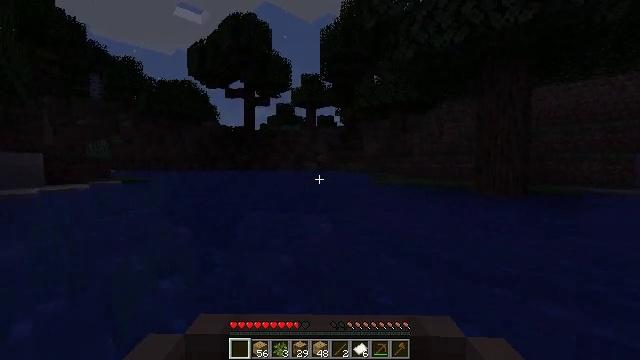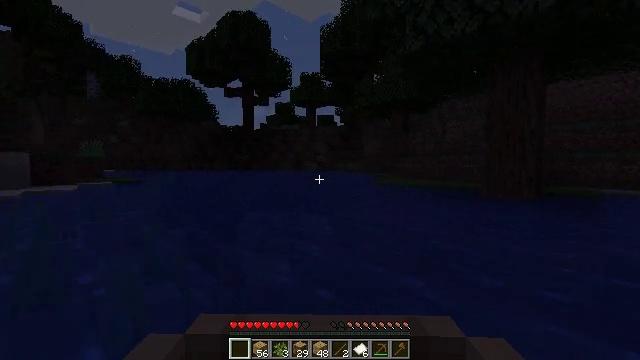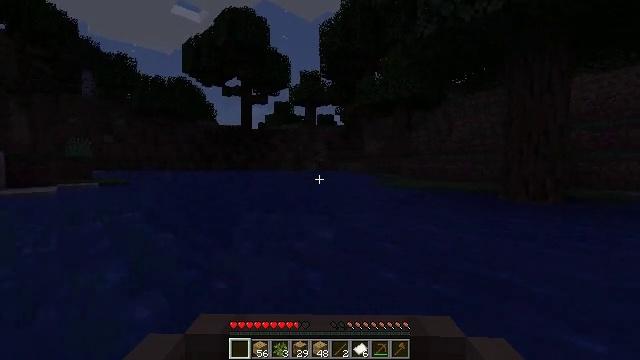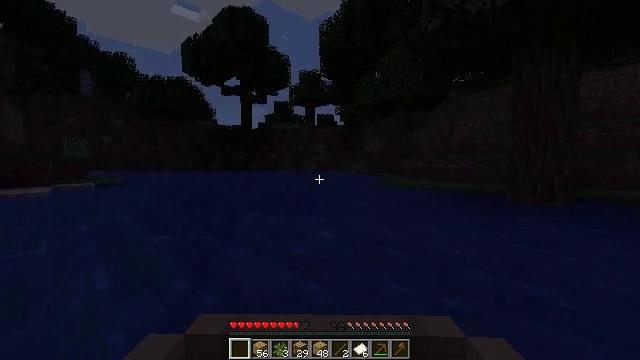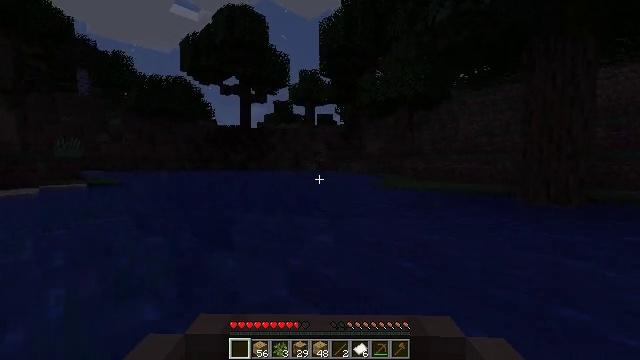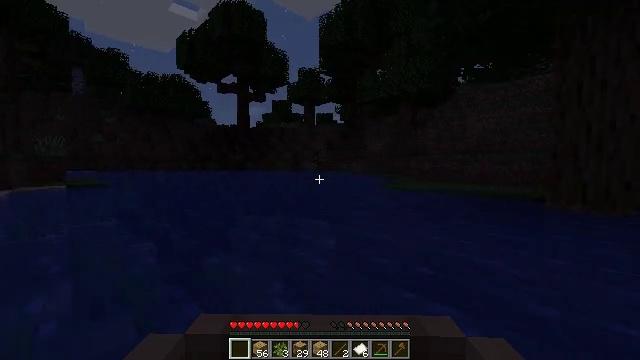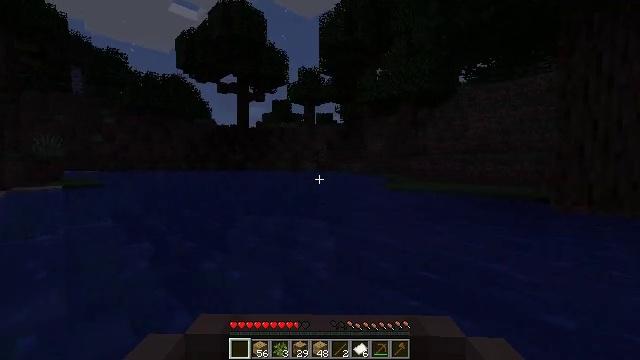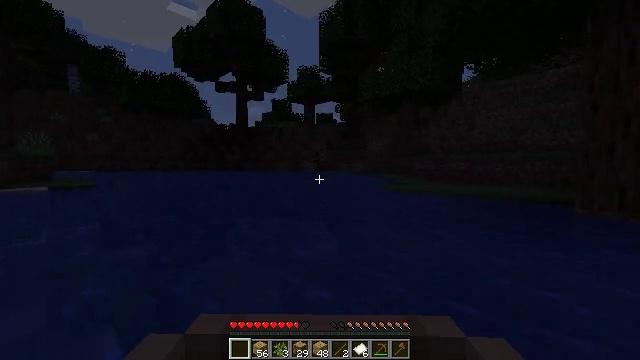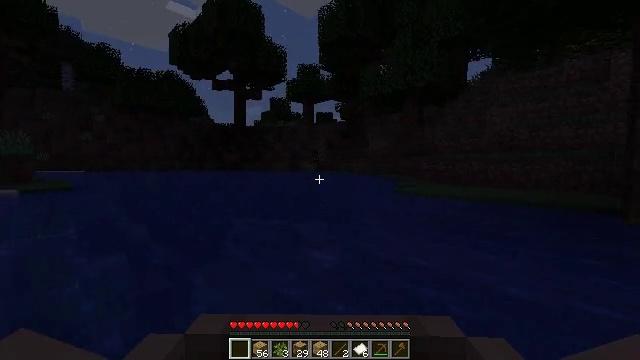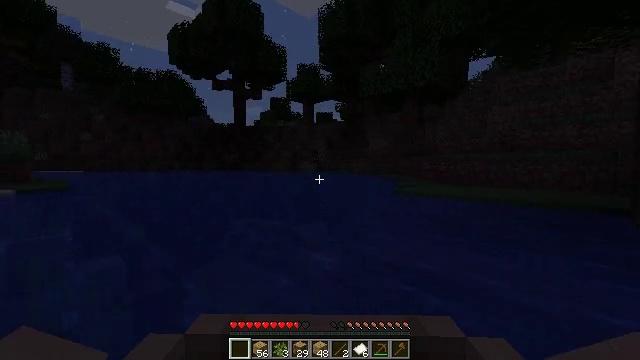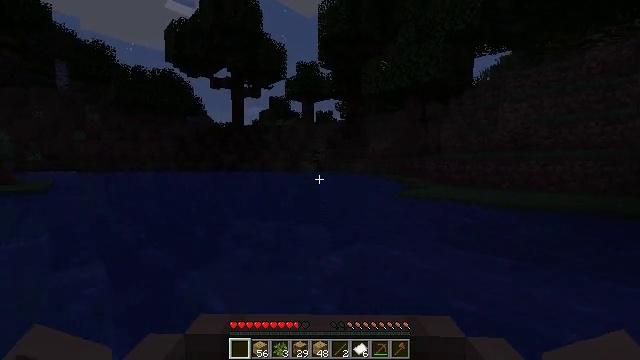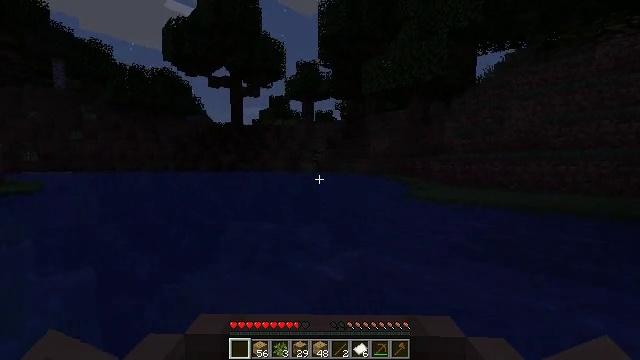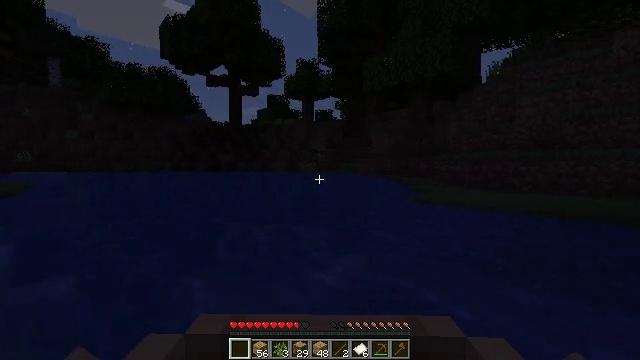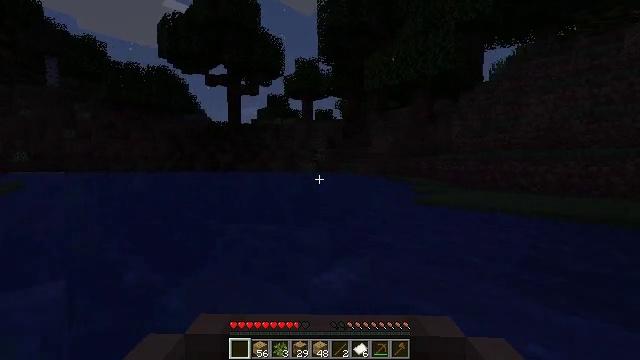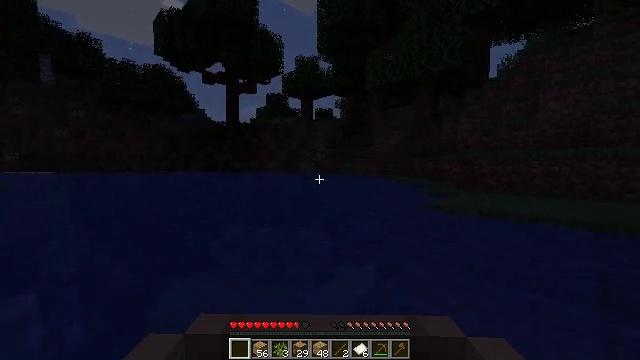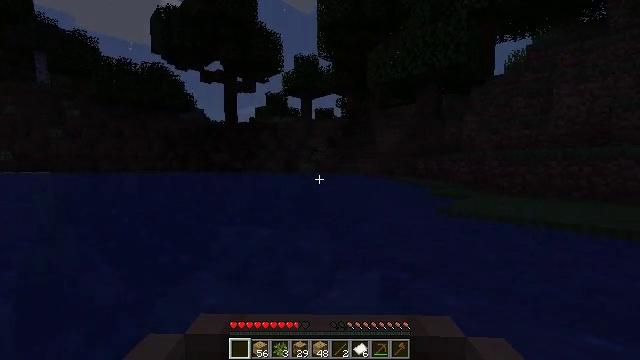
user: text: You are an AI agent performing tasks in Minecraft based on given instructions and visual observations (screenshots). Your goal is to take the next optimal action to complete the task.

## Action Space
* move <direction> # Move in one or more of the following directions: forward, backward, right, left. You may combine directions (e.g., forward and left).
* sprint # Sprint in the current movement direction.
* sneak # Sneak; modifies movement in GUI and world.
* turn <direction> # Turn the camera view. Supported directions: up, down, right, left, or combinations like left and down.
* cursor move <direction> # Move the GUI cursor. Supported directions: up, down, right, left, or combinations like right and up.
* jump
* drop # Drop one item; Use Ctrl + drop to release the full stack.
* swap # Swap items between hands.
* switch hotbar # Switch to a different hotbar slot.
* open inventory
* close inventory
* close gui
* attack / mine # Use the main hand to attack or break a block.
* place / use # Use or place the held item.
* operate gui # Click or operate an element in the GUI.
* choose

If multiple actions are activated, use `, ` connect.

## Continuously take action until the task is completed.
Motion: motion action
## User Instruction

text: Gather tall seagrass in the sea.
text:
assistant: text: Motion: move forward
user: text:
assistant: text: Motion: move forward
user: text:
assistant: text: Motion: move forward
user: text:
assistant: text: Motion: move forward
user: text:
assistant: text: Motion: move forward
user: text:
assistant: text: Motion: move forward
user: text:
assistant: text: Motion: move forward
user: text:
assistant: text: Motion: move forward
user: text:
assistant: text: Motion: move forward
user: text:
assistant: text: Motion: move forward
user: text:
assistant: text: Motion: move forward
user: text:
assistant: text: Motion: move forward
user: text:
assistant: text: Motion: move forward
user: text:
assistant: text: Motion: move forward
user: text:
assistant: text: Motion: move forward and move left
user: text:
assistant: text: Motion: move forward and move left
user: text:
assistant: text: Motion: move forward and move left
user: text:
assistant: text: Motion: move forward and move left
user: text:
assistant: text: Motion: move forward and move left
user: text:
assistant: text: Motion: move forward and move left
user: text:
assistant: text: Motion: move forward and move left
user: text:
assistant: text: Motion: move forward
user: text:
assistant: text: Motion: move forward
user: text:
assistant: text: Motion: move forward
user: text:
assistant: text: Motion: move forward
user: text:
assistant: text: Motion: move forward
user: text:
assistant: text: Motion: move forward
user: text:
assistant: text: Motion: move forward
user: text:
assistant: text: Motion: move forward
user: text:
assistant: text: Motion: move forward